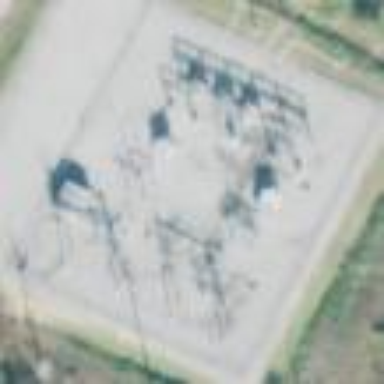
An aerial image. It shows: There is distribution substation enclosed by fence.